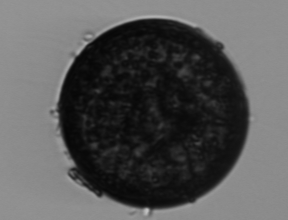
Label: Coscinodiscus